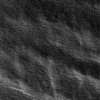
Label: not_dusty